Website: home-depot
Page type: delivery-shipping
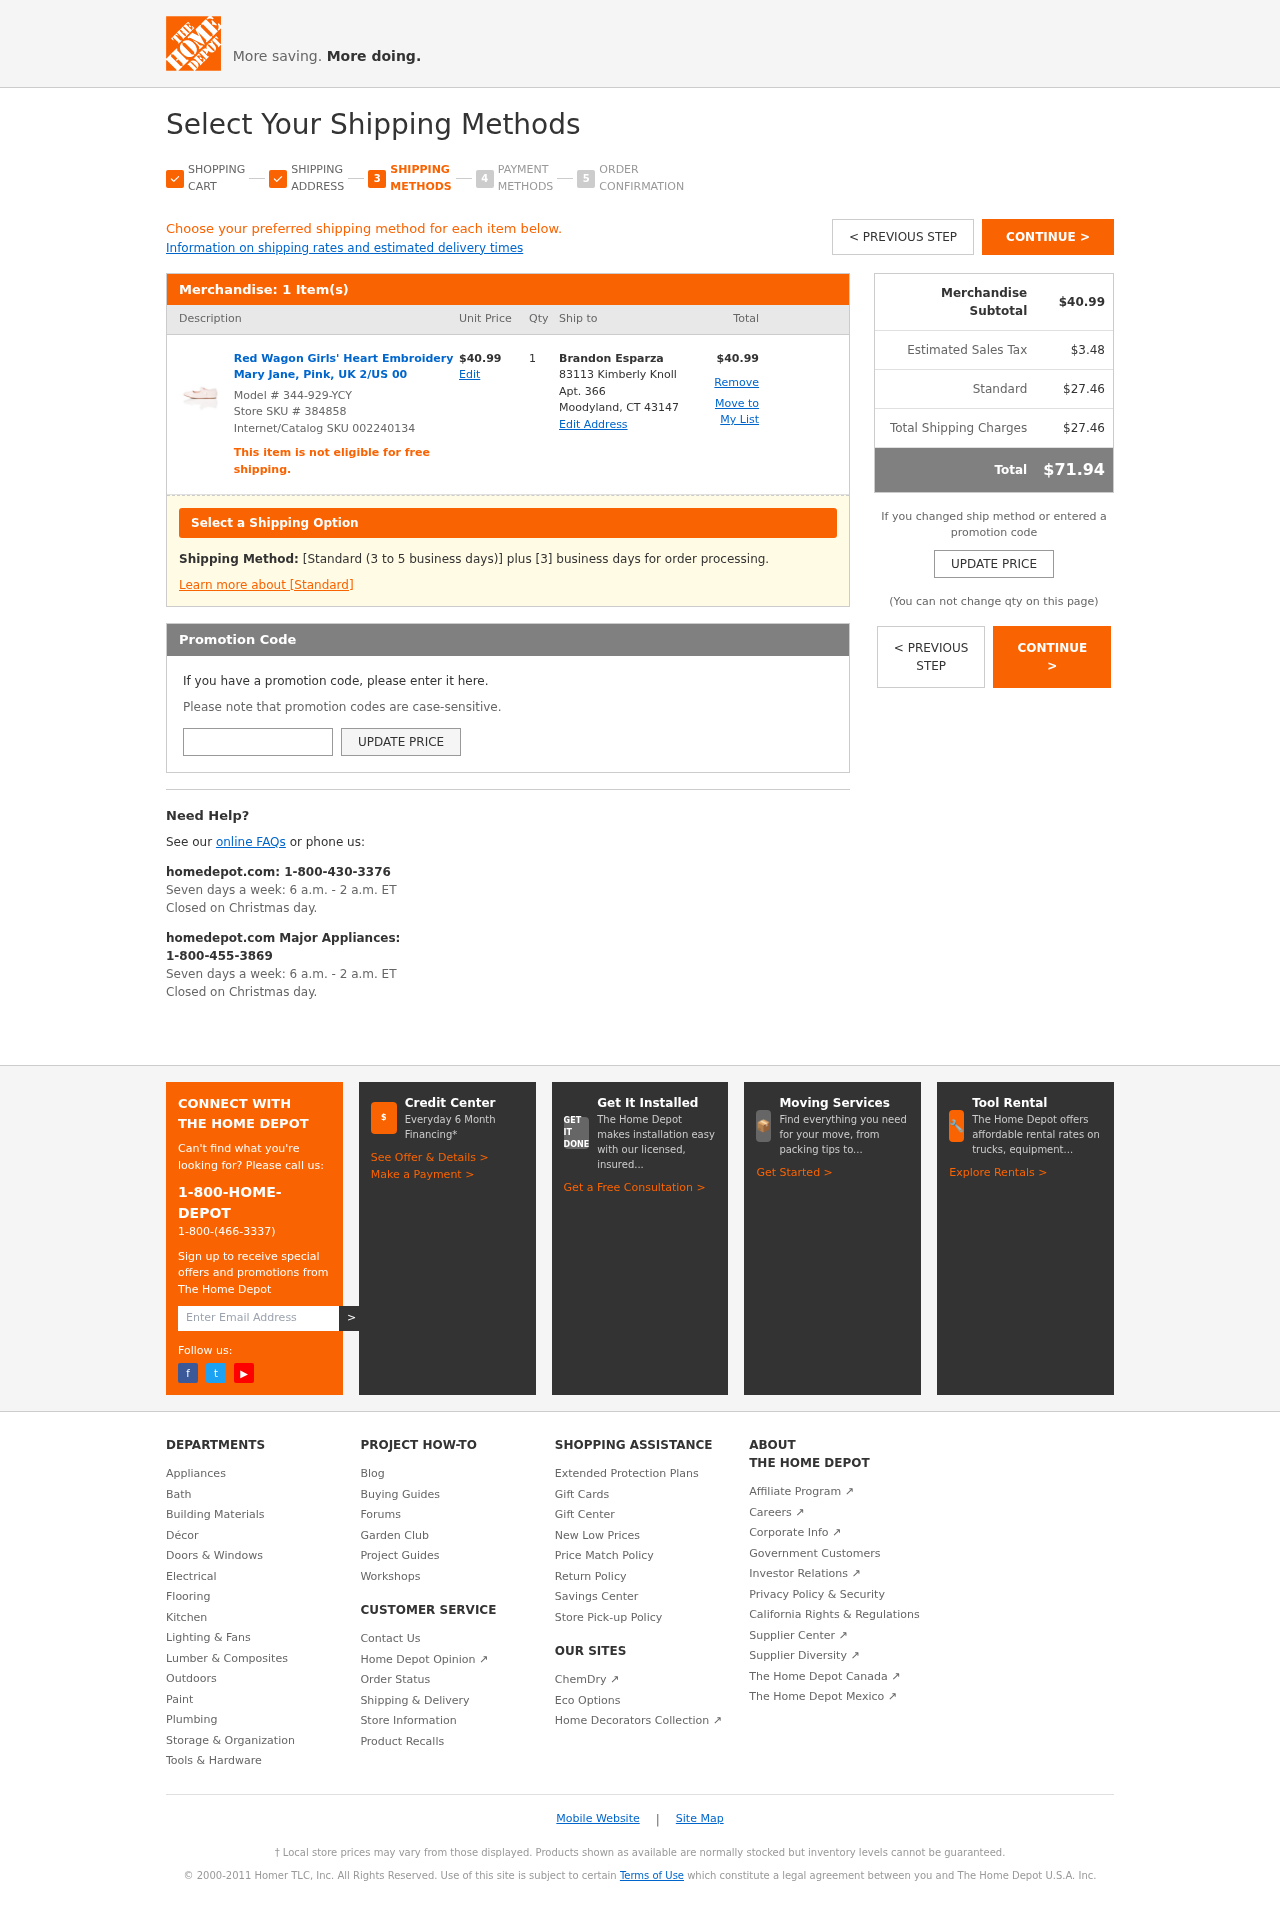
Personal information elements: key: PII_CITY_STATE_ZIP
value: Moodyland, CT 43147
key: PII_FULLNAME
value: Brandon Esparza
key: PII_PROMO_CODE
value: WELCOME36
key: PII_STREET
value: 83113 Kimberly Knoll Apt. 366
Product elements: key: PRODUCT1_NAME
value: Red Wagon Girls' Heart Embroidery Mary Jane, Pink, UK 2/US 00
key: PRODUCT1_PRICE
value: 40.99
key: PRODUCT1_QUANTITY
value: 1
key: PRODUCT_MODEL_NUMBER
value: Model # 344-929-YCY
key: PRODUCT1_LINE_TOTAL
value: $40.99
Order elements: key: ORDER_NUM_ITEMS
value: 1 Item(s)
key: ORDER_SUBTOTAL
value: $40.99
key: ORDER_TAX
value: $3.48
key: ORDER_SHIPPING_COST
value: $27.46
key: ORDER_SHIPPING_TOTAL
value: $27.46
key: ORDER_TOTAL
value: $71.94
Other elements: key: STORE_SKU
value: Store SKU # 384858
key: INTERNET_SKU
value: Internet/Catalog SKU 002240134